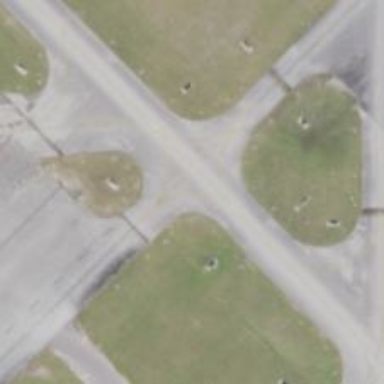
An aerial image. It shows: Image of taxiway at airport.